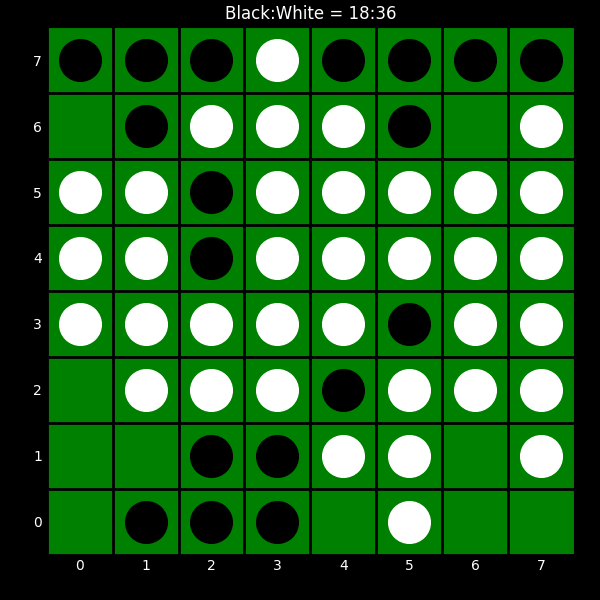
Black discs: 18
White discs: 36